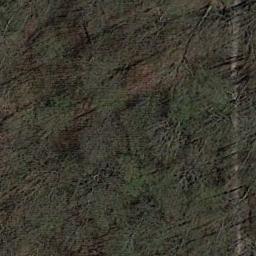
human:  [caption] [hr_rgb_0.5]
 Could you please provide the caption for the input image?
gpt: The forest is on the bare land .

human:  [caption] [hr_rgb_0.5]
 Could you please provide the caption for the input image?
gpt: Whole ground is covered with vegetation .

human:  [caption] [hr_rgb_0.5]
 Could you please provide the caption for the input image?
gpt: A narrow, Curved earth road passes through the forest with many withered trees .

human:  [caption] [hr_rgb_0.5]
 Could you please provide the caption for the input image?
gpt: The forest has some sparse green trees and grass and a road goes through the forest .

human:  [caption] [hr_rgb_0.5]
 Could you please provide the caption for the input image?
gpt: A narrow path goes through a malachite green forest .